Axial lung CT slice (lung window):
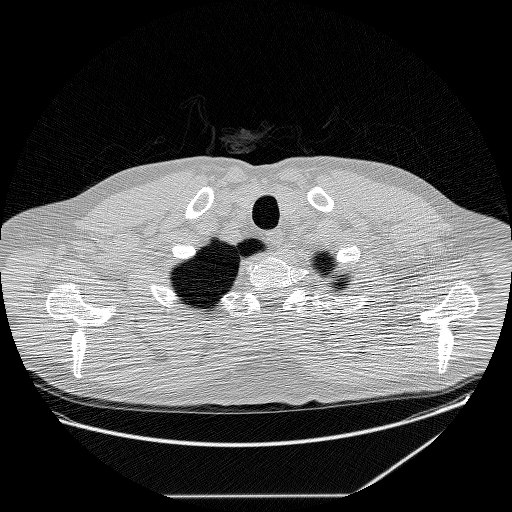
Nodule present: no